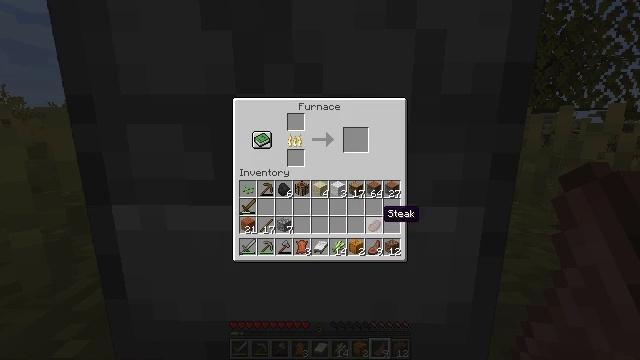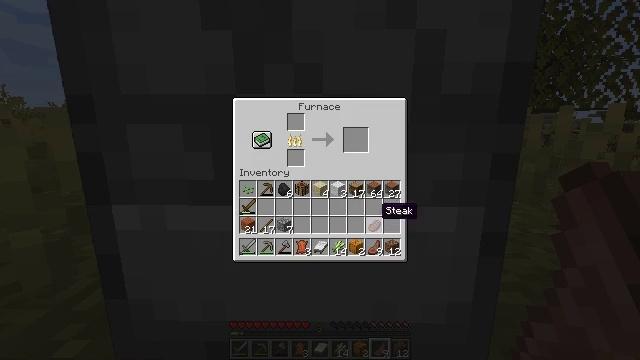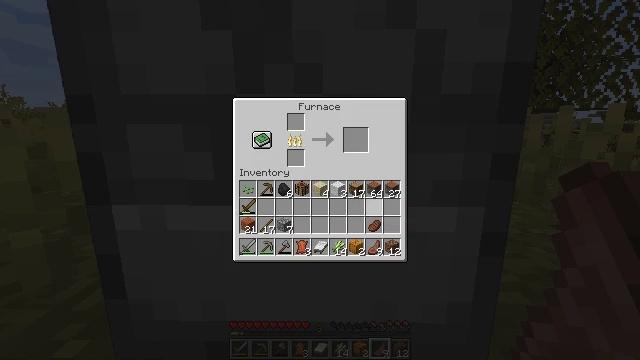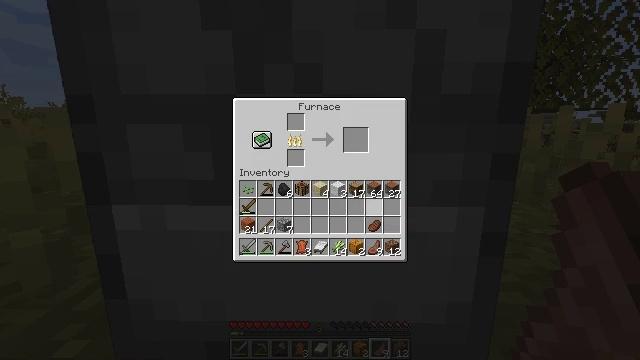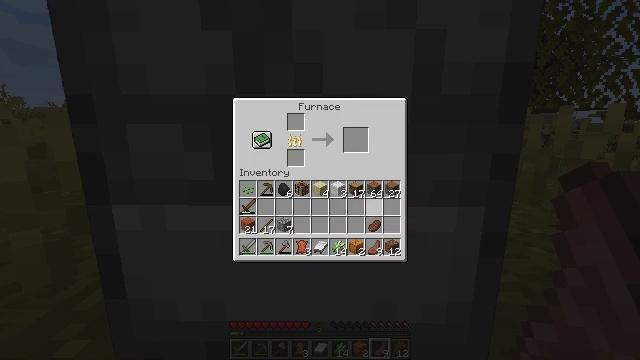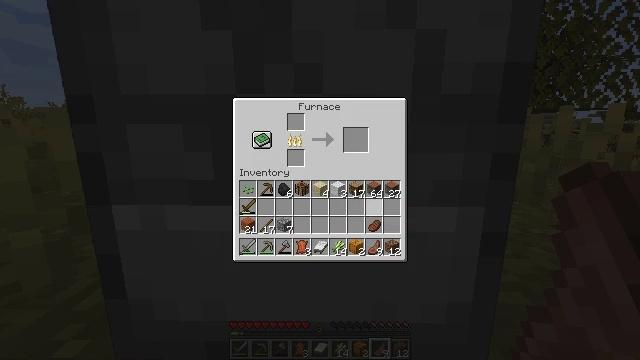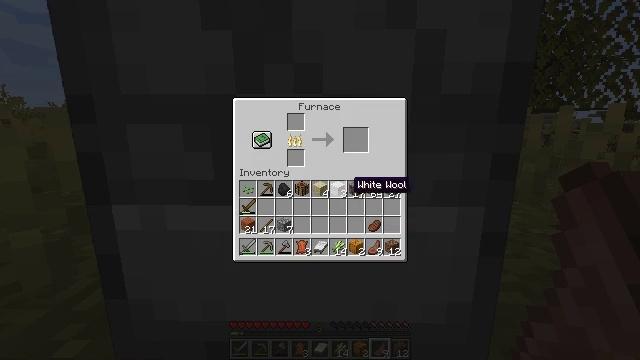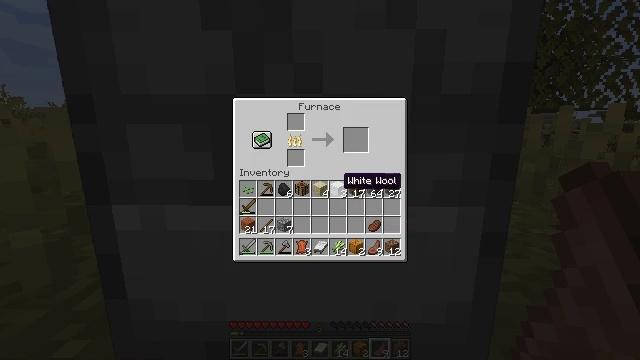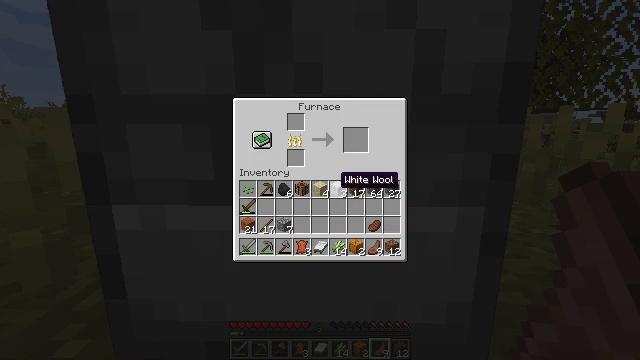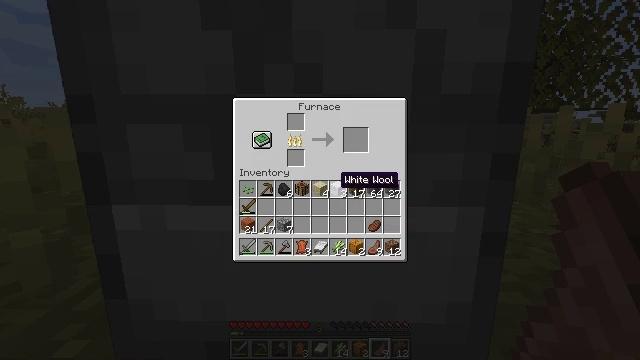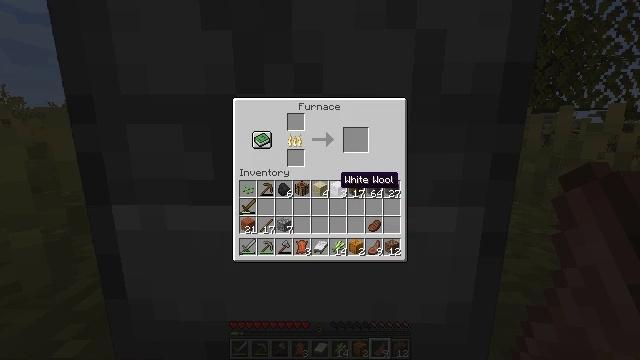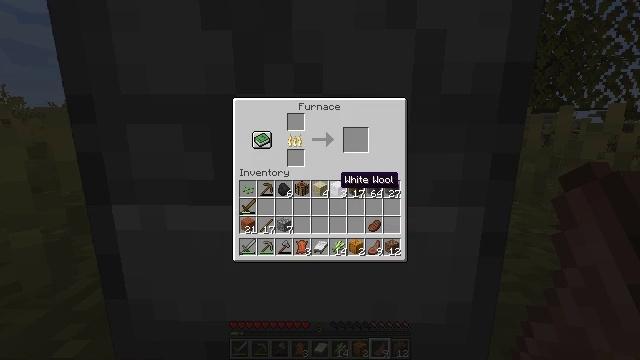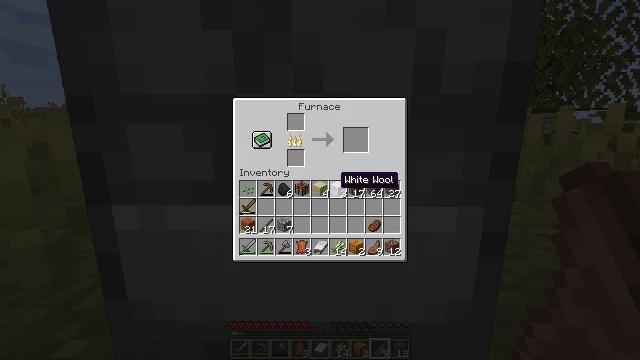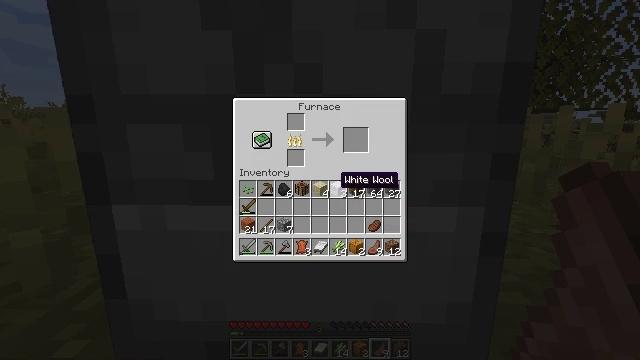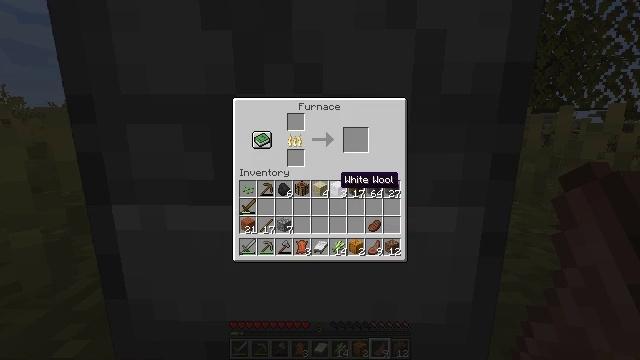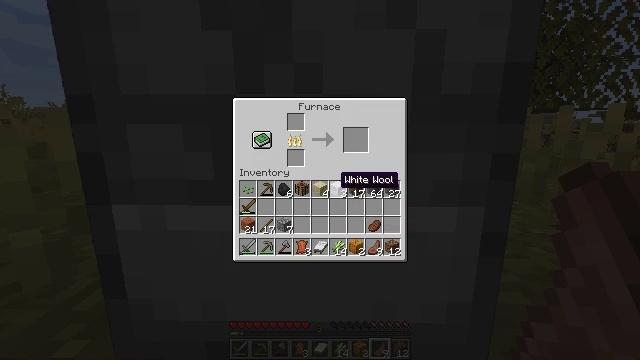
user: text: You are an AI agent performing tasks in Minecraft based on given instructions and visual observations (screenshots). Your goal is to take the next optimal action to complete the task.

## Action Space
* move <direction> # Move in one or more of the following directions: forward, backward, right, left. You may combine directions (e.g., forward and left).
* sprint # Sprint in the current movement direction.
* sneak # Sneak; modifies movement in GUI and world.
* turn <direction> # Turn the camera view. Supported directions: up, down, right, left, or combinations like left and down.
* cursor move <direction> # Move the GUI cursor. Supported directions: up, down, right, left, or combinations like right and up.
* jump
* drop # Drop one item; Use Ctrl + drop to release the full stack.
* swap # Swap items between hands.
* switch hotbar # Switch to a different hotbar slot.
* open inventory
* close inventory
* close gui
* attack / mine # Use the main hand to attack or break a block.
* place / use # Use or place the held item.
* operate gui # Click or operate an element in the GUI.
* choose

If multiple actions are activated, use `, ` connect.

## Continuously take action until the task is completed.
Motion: motion action
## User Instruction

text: Get the furnace back into your inventory.
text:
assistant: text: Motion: no_op
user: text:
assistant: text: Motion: cursor move up
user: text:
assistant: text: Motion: no_op
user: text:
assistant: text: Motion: no_op
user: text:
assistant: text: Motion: no_op
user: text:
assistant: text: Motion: cursor move left and up
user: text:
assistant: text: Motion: cursor move left
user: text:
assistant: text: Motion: no_op
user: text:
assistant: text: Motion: no_op
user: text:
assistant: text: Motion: no_op
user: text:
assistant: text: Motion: no_op
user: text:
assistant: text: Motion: no_op
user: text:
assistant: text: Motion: no_op
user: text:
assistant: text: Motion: no_op
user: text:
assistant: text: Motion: no_op
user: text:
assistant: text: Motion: no_op
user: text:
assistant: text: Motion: no_op
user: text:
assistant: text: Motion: no_op
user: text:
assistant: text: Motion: no_op
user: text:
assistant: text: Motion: no_op
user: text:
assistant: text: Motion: no_op
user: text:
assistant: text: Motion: no_op
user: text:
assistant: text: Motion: close gui
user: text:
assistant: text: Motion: open inventory
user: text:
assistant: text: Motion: no_op
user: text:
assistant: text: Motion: no_op
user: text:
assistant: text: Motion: no_op
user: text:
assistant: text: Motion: turn left and down
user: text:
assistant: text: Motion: turn left and down
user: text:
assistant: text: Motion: turn left and down